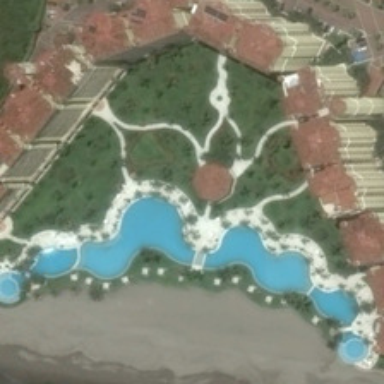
Several buildings are around green trees and a swimming pool near a beach .